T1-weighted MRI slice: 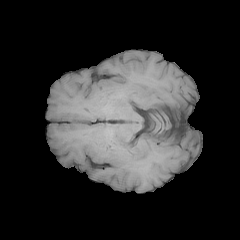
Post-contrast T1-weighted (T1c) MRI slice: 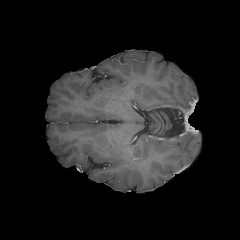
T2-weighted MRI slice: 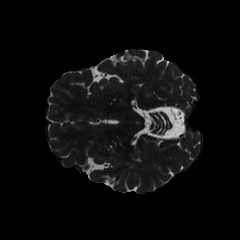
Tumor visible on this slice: no